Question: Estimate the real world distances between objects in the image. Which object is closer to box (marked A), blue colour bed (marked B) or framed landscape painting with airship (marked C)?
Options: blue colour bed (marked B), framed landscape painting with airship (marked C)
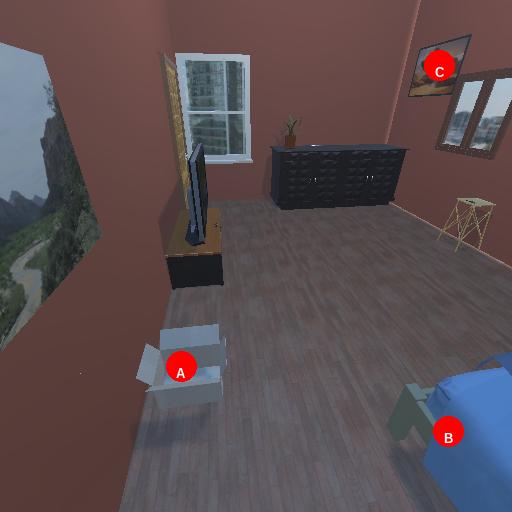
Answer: blue colour bed (marked B)